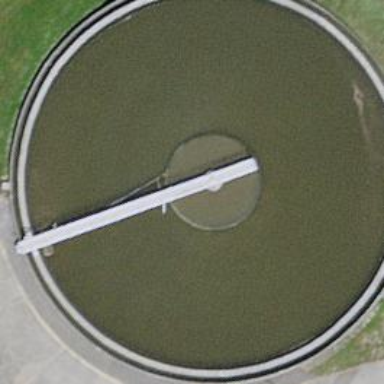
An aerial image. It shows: Image of wastewater.